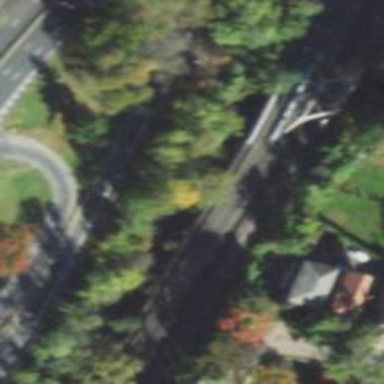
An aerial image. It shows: Electrified rail for trains.